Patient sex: M
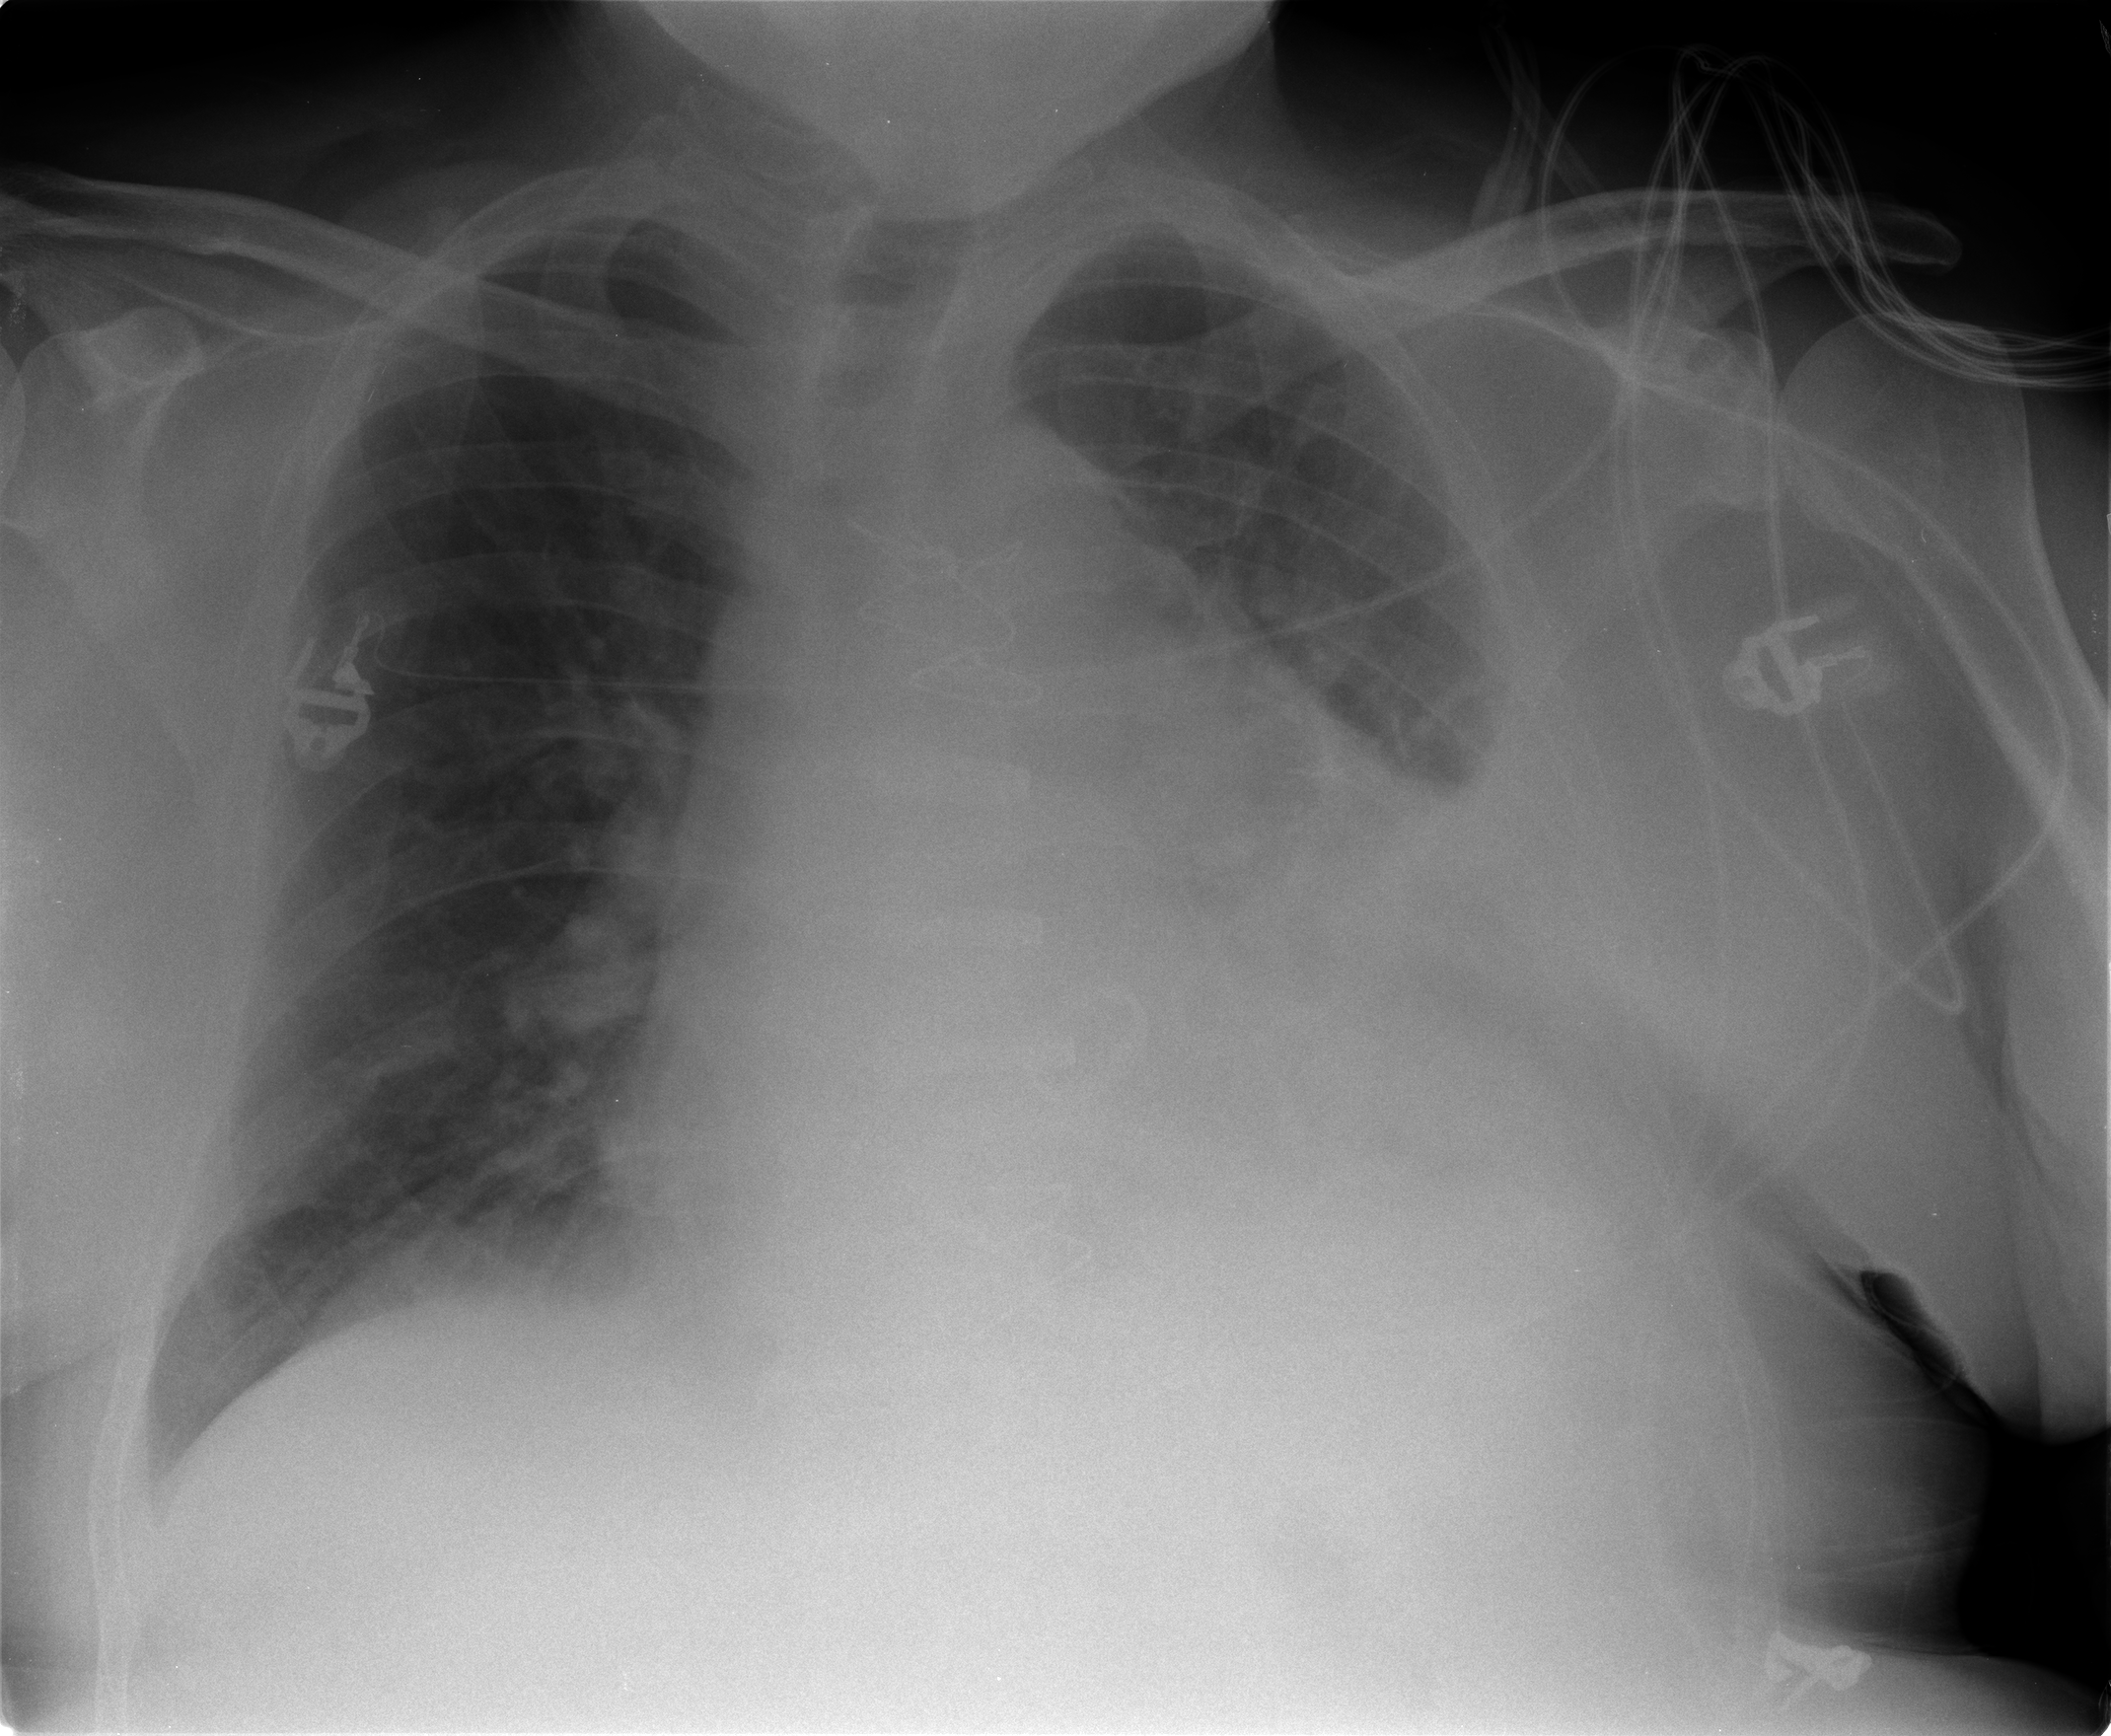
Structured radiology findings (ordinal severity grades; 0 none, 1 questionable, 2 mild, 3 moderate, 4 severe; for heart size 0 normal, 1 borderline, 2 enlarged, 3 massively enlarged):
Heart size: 3
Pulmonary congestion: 2
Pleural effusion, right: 0
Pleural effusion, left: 2
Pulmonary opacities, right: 0
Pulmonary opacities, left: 2
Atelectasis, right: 2
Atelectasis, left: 3